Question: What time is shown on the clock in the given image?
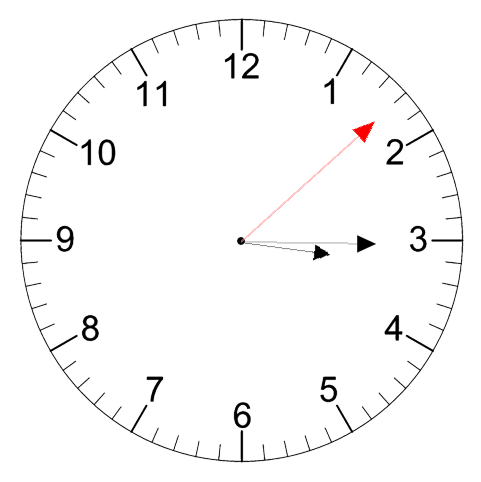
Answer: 03:15:08